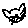
Label: cat